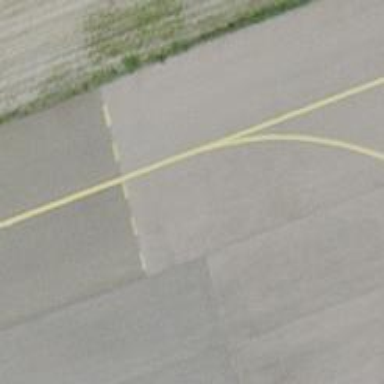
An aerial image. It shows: Image of taxiway at airport.